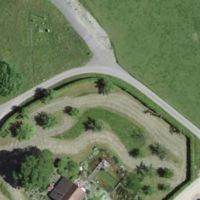
EUNIS habitat code: 52
Species observed at this site:
Tettigonia cantans
Tettigonia viridissima
Pseudochorthippus parallelus